Question: I am trying replicate the below chart (see hyperlink) taken from the Grattan institute in Australia. I have a list of ~200 fund managers who I have split into quintiles (by funds under management) for the years 2009 and 2019.
I want to be able to show how many fund managers in each quintile in 2009 are in the 1,2,3,4 & 5 quintile in 2019 (and which ones have ceased operation).
I cannot find any similar examples of this kind of chart online.
Can anyone recommend me code - i have tried several versions using scatter plots but its not the same.
Much appreciated!!!

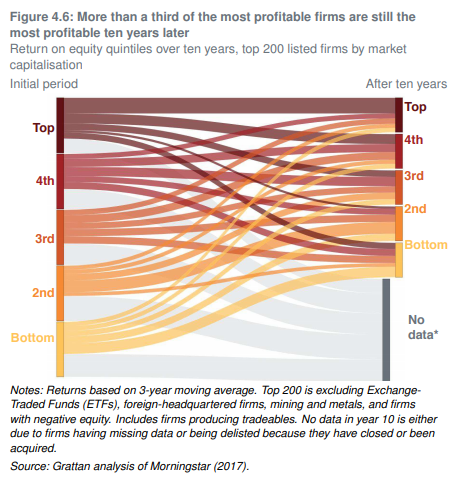
Answer: This type of plot is called an 'alluvial' plot (or chart), metaphorically referring to the alluvial-like 'flow' that it appears to depict.
There is an R package 'alluvial', as well as 'ggalluvial' as an extension to ggplot2, designed to plot exactlty these.
See:
<URL>
<URL>